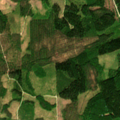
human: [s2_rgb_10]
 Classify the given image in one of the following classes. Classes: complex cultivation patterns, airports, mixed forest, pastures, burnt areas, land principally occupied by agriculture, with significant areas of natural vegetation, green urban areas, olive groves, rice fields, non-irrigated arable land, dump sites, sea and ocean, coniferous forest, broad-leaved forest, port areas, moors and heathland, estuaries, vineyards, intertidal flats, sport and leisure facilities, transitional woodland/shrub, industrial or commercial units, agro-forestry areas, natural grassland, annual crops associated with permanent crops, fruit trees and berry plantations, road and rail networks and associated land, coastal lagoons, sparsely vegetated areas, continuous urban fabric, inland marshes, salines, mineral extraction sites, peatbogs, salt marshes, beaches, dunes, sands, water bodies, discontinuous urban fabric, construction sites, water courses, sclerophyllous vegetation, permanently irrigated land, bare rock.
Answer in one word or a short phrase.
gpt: coniferous forest, mixed forest, transitional woodland/shrub